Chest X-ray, AP view. Patient: 7 years old, sex F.
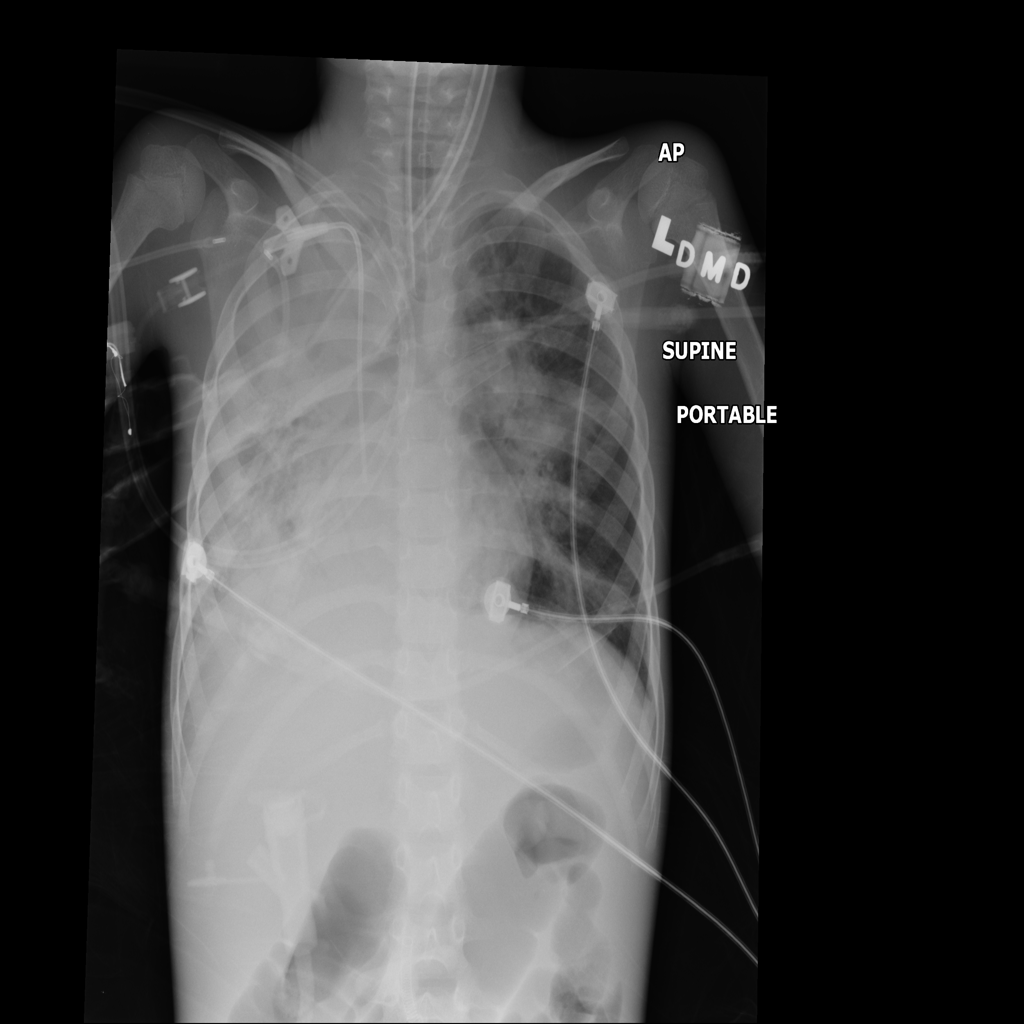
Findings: No Finding